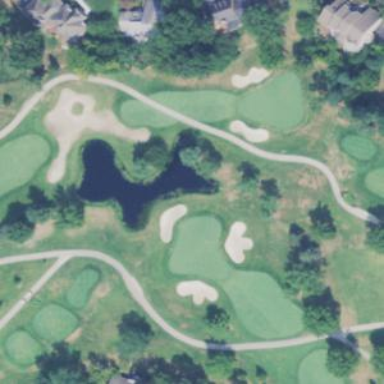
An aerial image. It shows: Water hazard on golf course. The hazard is natural water feature.